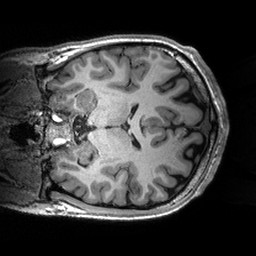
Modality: T1w
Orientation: coronal
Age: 25
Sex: male
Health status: healthy
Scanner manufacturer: siemens
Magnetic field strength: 3 T
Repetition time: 2.53 s
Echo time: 0.00288 s